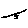
Label: line